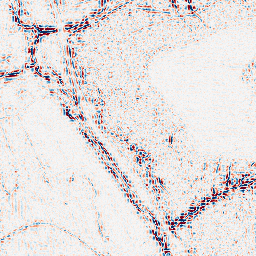
Category: wavelet
Decomposition family: wavelet_biorthogonal
Decomposition parameters: wavelet: bior5.5
level: 2
Upsampling method: cubic_catmull_rom
Upsampling parameters: scale: 4
Upsampling scale: 4